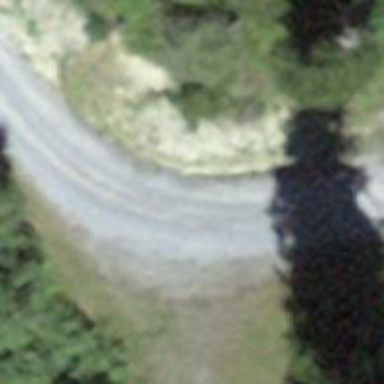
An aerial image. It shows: Passing place on the road.